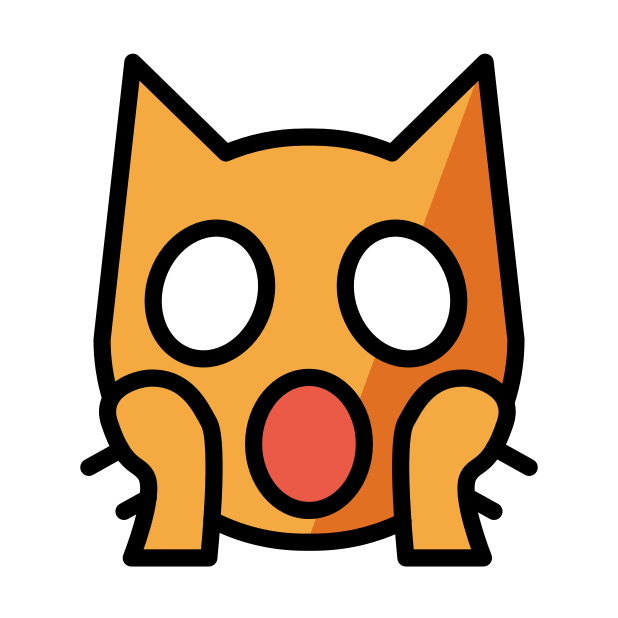
weary cat